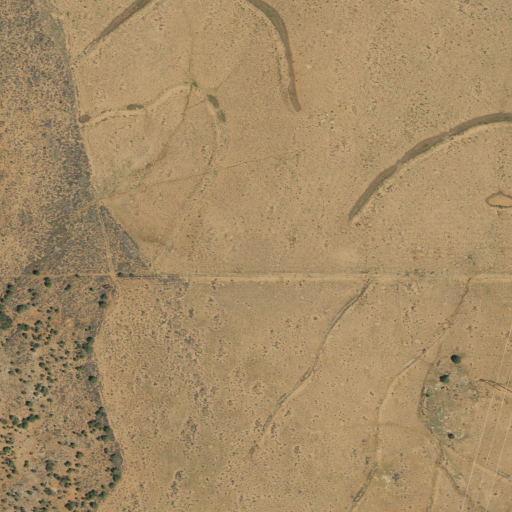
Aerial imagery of cape in Utah named Long Canyon Point containing cultivated crops, shrub, and evergreen forest